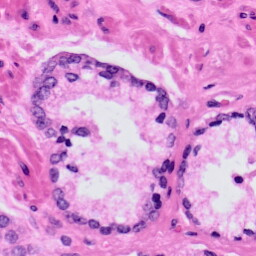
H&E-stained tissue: Prostate